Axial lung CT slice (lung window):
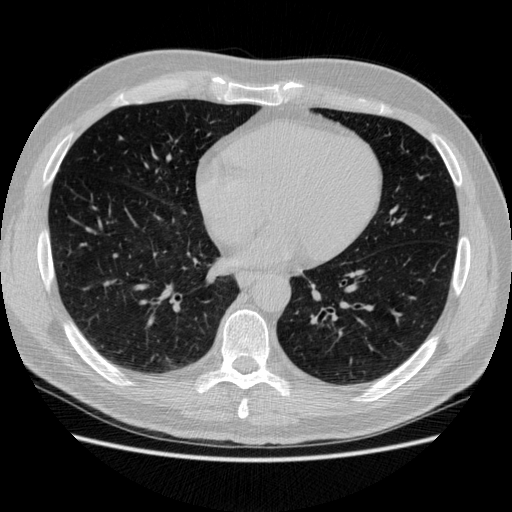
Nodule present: no